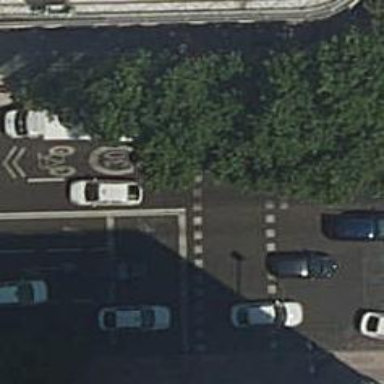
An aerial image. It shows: Zebra crossing with traffic signals. The crossing is marked by traffic lights.